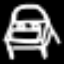
Label: bed